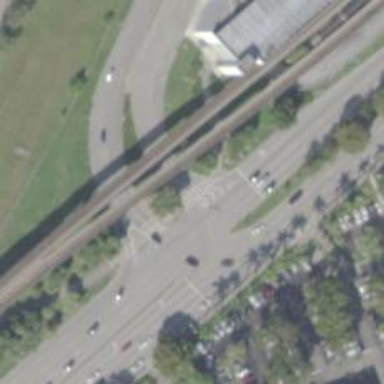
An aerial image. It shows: Tertiary link road with asphalt surface.